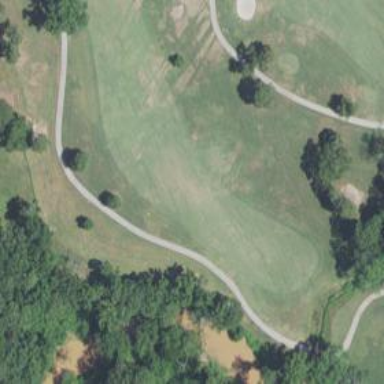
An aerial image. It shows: View of golf hole.